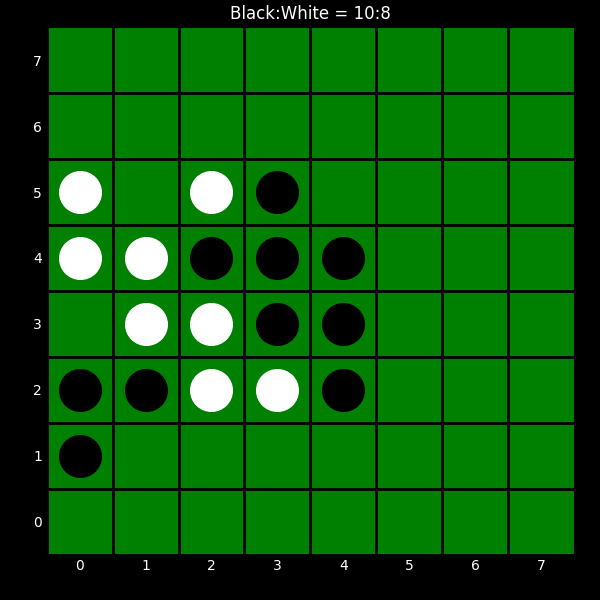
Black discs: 10
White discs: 8